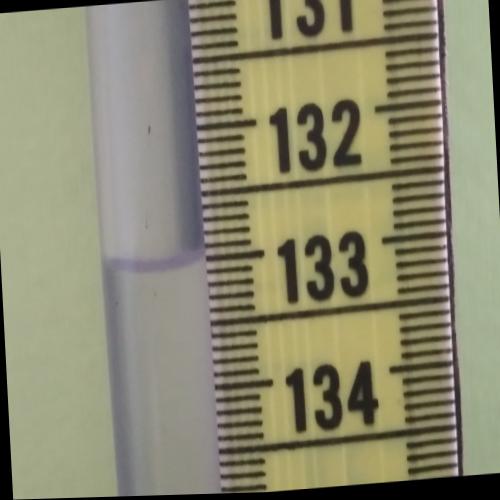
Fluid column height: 133.0 cm